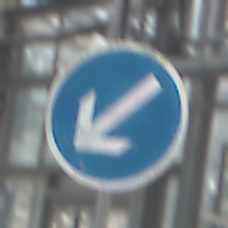
Verkehrszeichen: VorgeschriebeneVorbeifahrtLinks
Umgebung: Roofed, Special
Tageszeit: Midday
Wetter: Overcast
Licht: Natural
Jahreszeit: NotSpecified
Kontrast: LowContrast